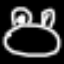
Label: frog